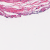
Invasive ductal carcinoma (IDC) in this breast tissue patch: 0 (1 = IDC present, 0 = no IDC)